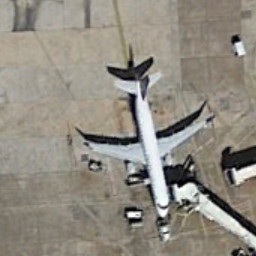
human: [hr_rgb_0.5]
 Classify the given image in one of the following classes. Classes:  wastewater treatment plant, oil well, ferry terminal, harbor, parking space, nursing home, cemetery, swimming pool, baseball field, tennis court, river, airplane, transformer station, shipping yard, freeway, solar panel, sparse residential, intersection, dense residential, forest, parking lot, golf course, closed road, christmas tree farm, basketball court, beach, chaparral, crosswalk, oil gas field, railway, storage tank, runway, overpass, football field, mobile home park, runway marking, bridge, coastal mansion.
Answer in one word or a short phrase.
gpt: airplane